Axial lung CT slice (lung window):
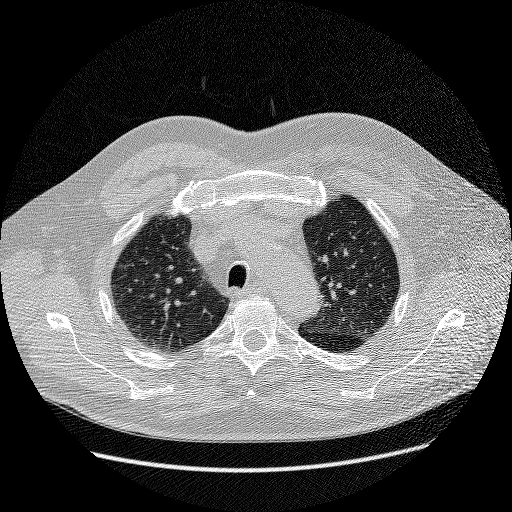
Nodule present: no